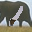
Label: 1